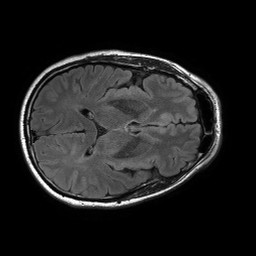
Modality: FLAIR
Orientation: axial
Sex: male
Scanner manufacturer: philips
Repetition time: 11 s
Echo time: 0.125 s